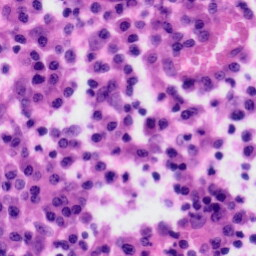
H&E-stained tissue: Tonsil